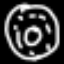
Label: donut